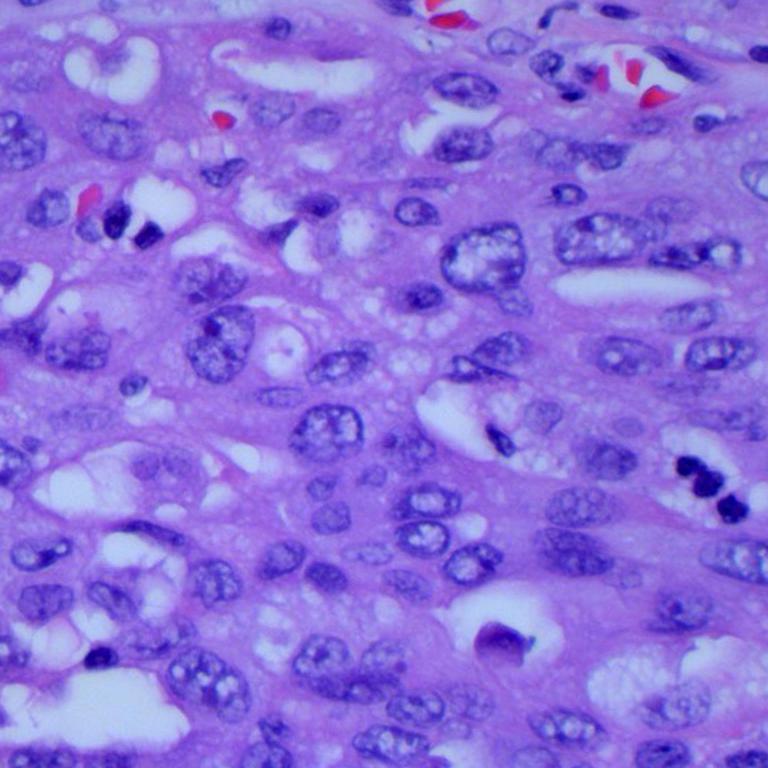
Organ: lung
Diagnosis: adenocarcinomas